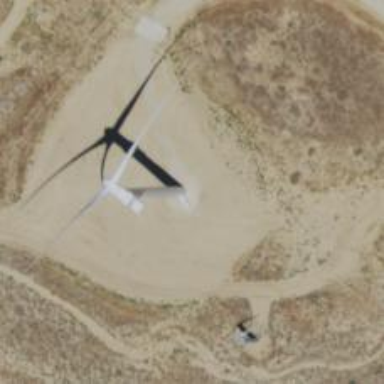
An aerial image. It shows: Wind power generator with horizontal axis wind turbine manufactured by Vestas.